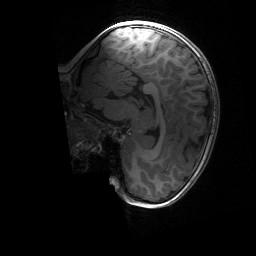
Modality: T1w
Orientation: sagittal
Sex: female
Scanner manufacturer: siemens
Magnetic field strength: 3 T
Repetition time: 1.9 s
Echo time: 0.00243 s